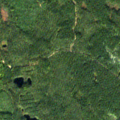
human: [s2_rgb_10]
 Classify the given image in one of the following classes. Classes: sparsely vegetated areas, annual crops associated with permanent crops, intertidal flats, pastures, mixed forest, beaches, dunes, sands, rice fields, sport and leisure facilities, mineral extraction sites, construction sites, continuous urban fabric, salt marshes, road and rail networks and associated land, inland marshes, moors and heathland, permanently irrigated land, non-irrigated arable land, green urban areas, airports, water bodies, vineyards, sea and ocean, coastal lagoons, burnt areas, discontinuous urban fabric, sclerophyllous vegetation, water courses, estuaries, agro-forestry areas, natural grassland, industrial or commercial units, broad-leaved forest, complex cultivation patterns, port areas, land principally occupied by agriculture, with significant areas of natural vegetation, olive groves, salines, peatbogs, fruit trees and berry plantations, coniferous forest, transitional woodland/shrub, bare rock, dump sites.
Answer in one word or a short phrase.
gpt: coniferous forest, water bodies